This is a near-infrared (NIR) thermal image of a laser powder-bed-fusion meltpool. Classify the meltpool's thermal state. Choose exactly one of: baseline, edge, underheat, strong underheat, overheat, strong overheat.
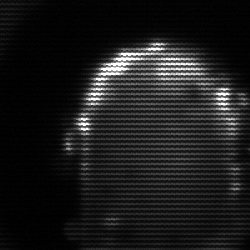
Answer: baseline